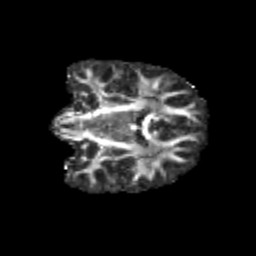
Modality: FA
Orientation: coronal
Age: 10
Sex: female
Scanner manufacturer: siemens
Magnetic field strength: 3 T
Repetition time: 3.8 s
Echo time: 0.07 s